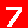
Digit: 7